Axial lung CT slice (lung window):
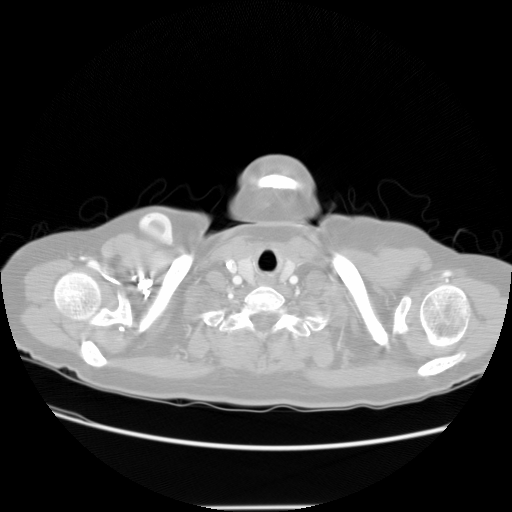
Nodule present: no